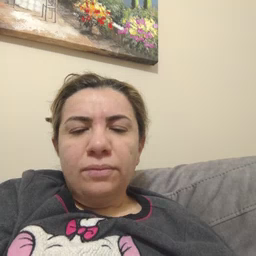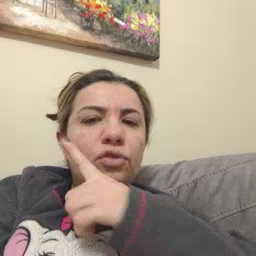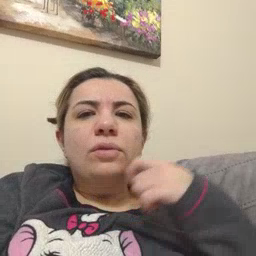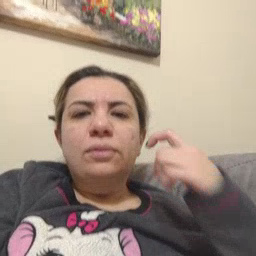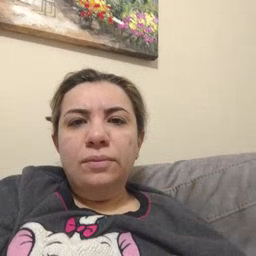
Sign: dry